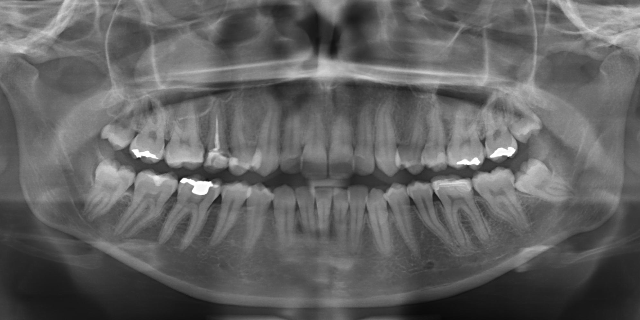
adult